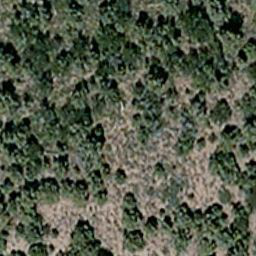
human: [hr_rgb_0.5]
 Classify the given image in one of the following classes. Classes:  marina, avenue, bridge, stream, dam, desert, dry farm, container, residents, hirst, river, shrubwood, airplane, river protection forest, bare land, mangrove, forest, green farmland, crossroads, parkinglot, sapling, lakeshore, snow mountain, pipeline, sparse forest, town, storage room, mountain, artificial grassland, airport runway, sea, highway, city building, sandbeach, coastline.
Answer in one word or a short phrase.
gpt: sparse forest